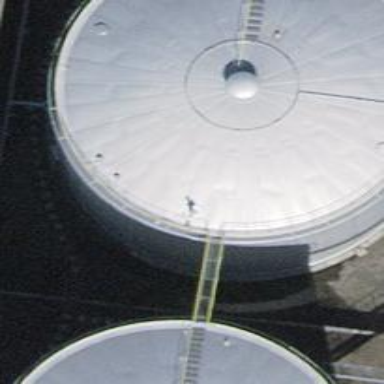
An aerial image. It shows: Storage tank building.